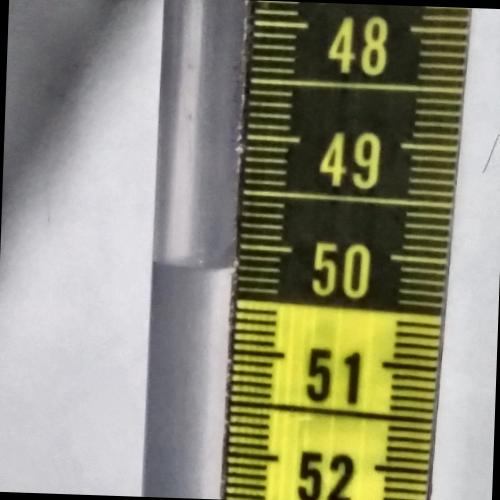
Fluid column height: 50.2 cm